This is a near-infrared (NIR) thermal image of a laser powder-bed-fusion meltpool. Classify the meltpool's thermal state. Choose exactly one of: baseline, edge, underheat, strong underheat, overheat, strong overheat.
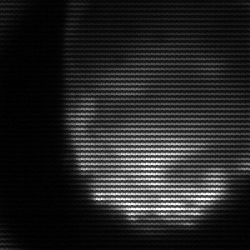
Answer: edge